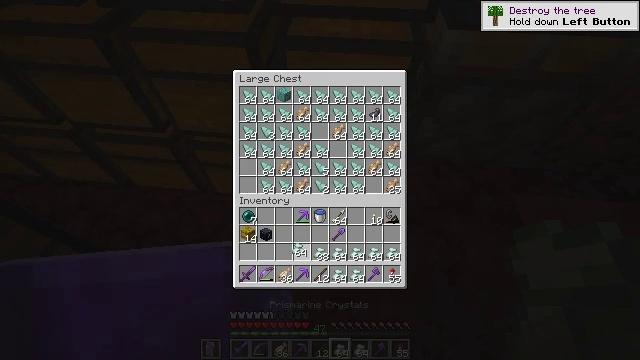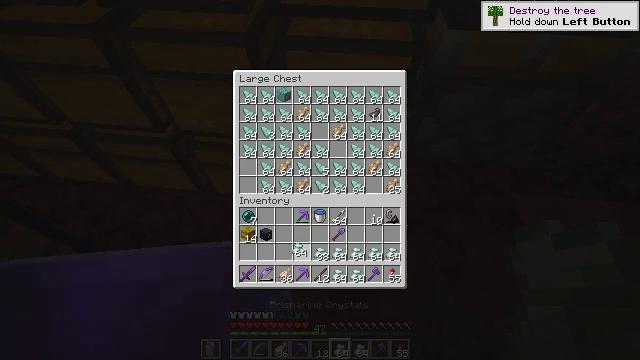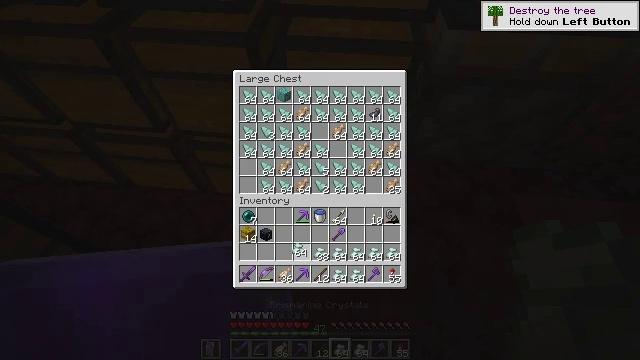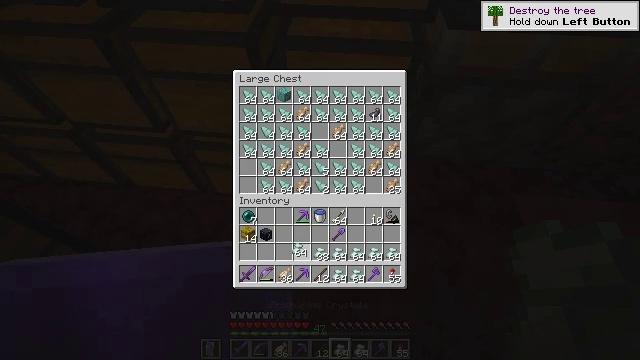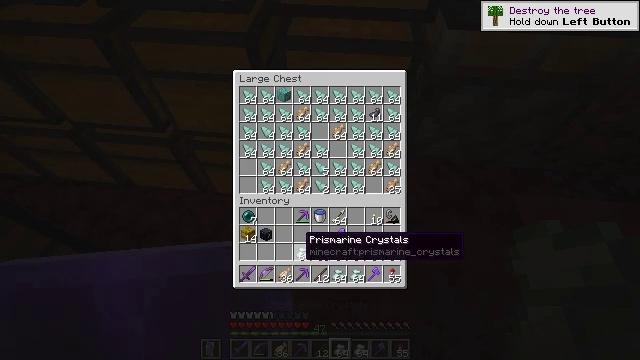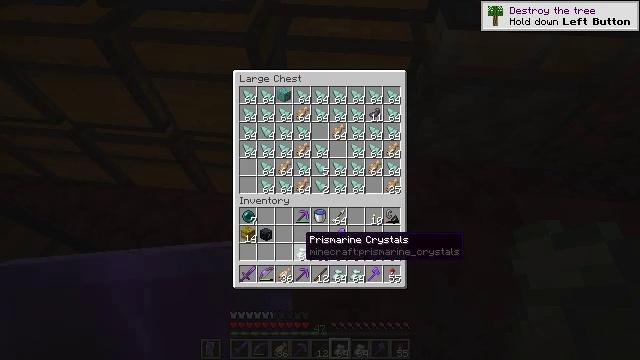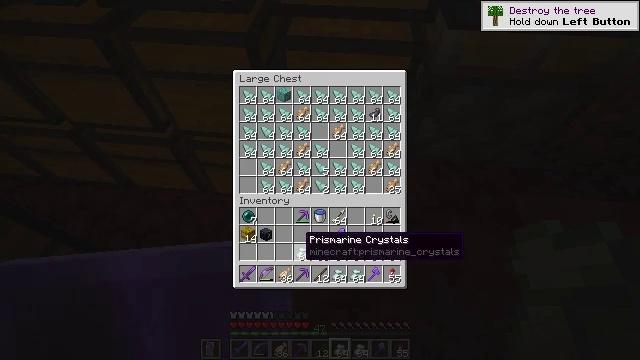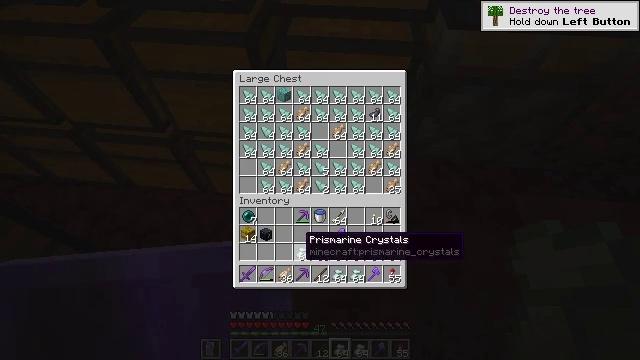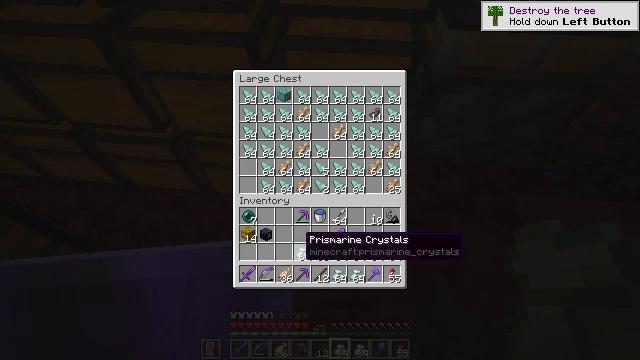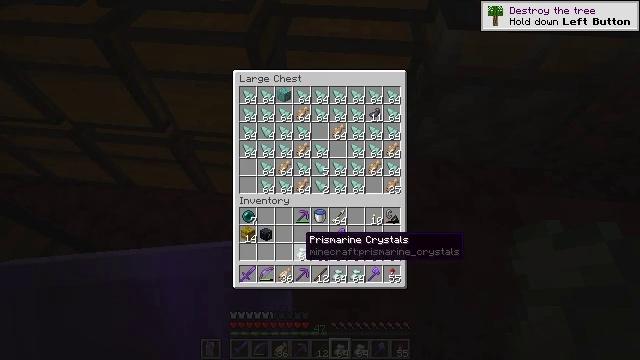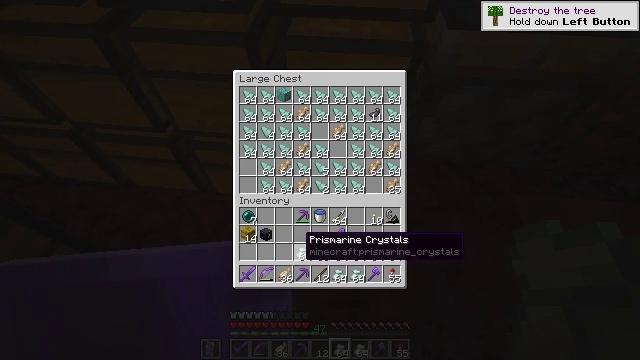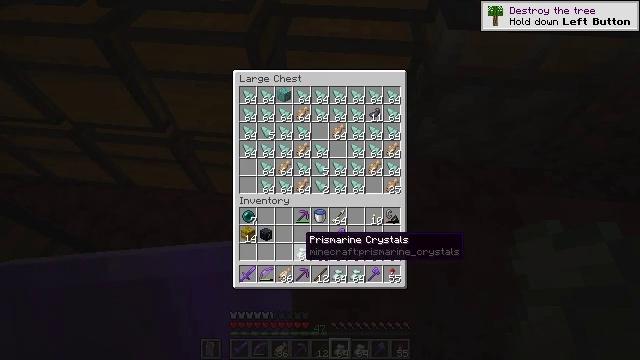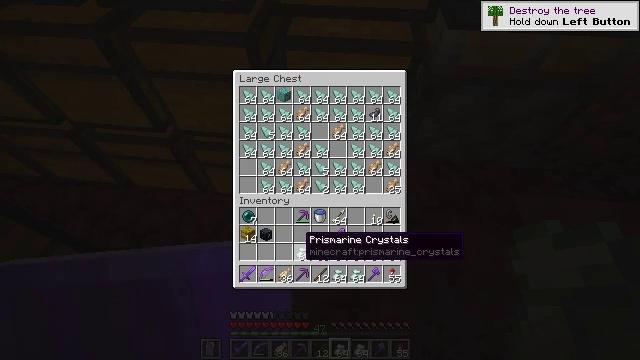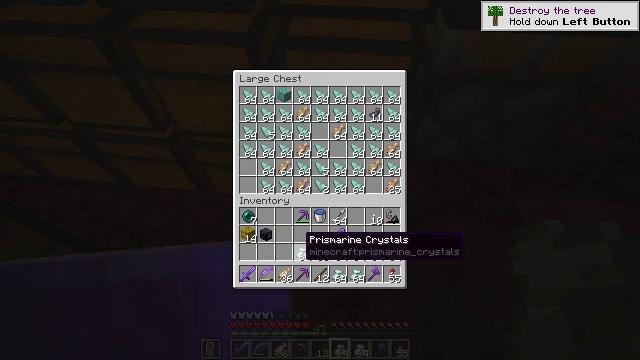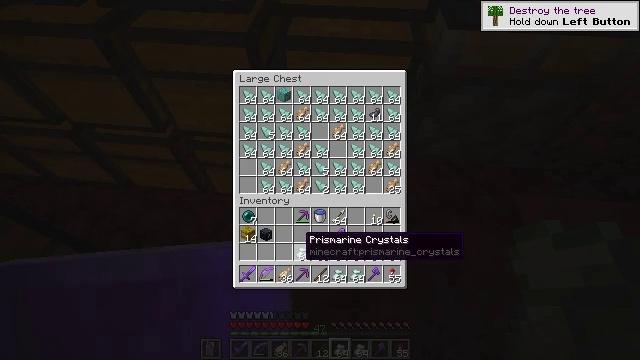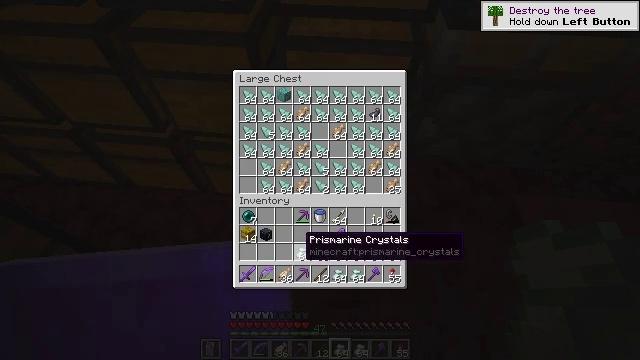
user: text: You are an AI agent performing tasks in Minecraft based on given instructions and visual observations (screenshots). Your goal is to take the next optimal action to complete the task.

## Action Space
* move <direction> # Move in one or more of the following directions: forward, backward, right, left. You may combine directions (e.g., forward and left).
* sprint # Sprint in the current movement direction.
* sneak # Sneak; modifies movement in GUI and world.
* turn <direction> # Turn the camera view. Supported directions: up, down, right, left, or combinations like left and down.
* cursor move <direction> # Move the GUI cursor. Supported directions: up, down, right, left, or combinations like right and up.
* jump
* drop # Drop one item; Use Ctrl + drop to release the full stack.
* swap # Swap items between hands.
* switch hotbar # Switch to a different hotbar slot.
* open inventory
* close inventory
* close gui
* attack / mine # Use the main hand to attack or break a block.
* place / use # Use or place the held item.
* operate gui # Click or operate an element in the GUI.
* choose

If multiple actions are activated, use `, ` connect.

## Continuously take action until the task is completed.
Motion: motion action
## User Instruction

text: Form a sea lantern in the crafting grid.
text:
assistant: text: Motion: attack / mine
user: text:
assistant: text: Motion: attack / mine
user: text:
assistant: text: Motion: attack / mine
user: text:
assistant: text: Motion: no_op
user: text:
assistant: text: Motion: no_op
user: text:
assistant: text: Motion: no_op
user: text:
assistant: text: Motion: no_op
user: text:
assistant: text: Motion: no_op
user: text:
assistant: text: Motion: no_op
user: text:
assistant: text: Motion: no_op
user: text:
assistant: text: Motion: no_op
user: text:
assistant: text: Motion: no_op
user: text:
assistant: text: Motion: no_op
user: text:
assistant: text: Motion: no_op
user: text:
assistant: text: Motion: no_op
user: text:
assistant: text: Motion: no_op
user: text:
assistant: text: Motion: no_op
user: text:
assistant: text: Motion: no_op
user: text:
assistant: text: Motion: no_op
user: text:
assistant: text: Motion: turn right and up
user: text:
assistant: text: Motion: turn up
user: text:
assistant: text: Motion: turn up
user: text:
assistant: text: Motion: no_op
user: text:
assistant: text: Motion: no_op
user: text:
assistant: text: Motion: turn up
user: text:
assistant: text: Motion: no_op
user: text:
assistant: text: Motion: no_op
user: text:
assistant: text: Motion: no_op
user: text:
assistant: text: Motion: no_op
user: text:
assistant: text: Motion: no_op